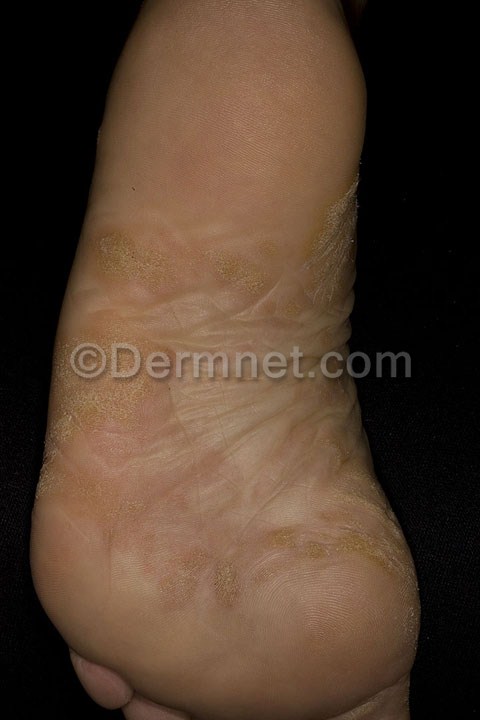
Disease: Psoriasis pictures Lichen Planus and related diseases